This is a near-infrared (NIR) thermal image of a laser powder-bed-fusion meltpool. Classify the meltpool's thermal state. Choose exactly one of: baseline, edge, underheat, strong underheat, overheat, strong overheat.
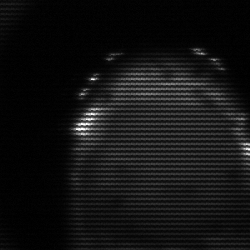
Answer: edge